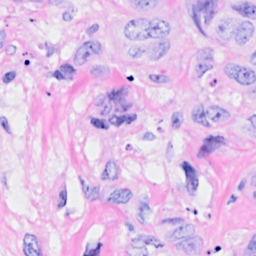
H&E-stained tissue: Breast